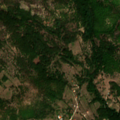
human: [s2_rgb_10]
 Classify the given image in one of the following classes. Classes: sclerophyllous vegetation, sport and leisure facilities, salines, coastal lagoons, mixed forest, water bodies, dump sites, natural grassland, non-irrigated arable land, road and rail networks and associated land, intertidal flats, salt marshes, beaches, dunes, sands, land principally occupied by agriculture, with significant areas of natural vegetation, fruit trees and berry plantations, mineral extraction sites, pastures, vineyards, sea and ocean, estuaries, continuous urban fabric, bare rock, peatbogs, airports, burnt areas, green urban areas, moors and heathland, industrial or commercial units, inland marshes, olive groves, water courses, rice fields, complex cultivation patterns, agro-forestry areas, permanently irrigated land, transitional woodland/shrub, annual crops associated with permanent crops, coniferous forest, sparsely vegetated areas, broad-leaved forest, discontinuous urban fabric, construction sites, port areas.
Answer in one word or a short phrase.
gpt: discontinuous urban fabric, complex cultivation patterns, land principally occupied by agriculture, with significant areas of natural vegetation, broad-leaved forest, transitional woodland/shrub